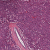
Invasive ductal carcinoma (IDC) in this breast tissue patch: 1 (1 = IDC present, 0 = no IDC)